Question: When i use use following inline jQuery Based validation in asp.net c# web form show on the link below it works fine.
<URL>
But when i try to use the same in Ajax Modal Popup then it shows the validation behind the Modal popup as show in the screen shot.
It validates all input fields but show the validation behind the popup as indicated by red arrows in the image. I am not able to find the right CSS property so that it can show inline validation on top of popup.
I am using same css and jquery files shown on the link i have only modified the color property of the css to show inline background in golden color rest is all same
<URL>
I am sure someone must have encountered similar problem and fixed it, Any help from CSS gurus or anyone who can help to sort this issue, i have tried but i am not good with CSS.
my .aspx page code
'''
<asp:ModalPopupExtender ID="mpShowCommentPopUp" runat="server" TargetControlID="lnkBtnComment" PopupControlID="pnlComment"
BackgroundCssClass="modalBackground"></asp:ModalPopupExtender>
<asp:Panel ID="pnlComment" runat="server" BackColor="White" Height="500px" Width="500px" style="display:none">
<div id="commentForm">
<asp:UpdatePanel ID="updPnlComment" runat="server">
<ContentTemplate>
<table align="center" cellpadding="0" cellspacing="0" width="600px">
<tr>
<td>
<table cellpadding="0" cellspacing="10">
<tr>
<td colspan="2"><asp:Label ID="lblPostComment" runat="server" Text="Post Comment" CssClass="lblPostComment"></asp:Label>
</td>
</tr>
<tr>
<td colspan="2"><asp:Label ID="lblCommentMsg" CssClass="txtLabelComment" runat="server" Text="Please make sure your comment is not abusive, defamatory or offensive. All
fields must be filled in correctly or the comment will not be approved."></asp:Label>
</td>
</tr>
<tr>
<td colspan="2"><asp:Label ID="lblRequired" CssClass="txtLabelComment" runat="server" Text="[*] indicates a required field."></asp:Label>
</td>
</tr>
<tr>
<td width="100px">
<asp:Label ID="lblFullName" runat="server" Text="Full Name" CssClass="txtLabelComment"></asp:Label>
</td>
<td width="400px">
<asp:TextBox ID="txtFullName" runat="server" CssClass="validate[required] txtbox300Comment"></asp:TextBox>
&nbsp;*
</td>
</tr>
<tr>
<td >
<asp:Label ID="lblEmail" runat="server" Text="Email Address" CssClass="txtLabelComment"></asp:Label>
</td>
<td>
<asp:TextBox ID="txtEmail" runat="server" CssClass="validate[required,custom[email]] txtbox300Comment"></asp:TextBox>
&nbsp;*
</td>
</tr>
<tr>
<td >
<asp:Label ID="lblCountry" runat="server" Text="Country" CssClass="txtLabelComment"></asp:Label>
</td>
<td>
<asp:DropDownList ID="ddCountry" runat="server" CssClass="validate[required] ddGeneralComment">
<asp:ListItem Value="" ></asp:ListItem>
<asp:ListItem Value="AF">Afghanistan</asp:ListItem>
<asp:ListItem Value="AL">Albania</asp:ListItem>
<asp:ListItem Value="DZ">Algeria</asp:ListItem>
<asp:ListItem Value="AS">American Samoa</asp:ListItem>
<asp:ListItem Value="AD">Andorra</asp:ListItem>
<asp:ListItem Value="AO">Angola</asp:ListItem>
</asp:DropDownList>
&nbsp;*</td>
</tr>
<tr>
<td >
<asp:Label ID="lblMSG" runat="server" Text="Your Message" CssClass="txtLabelComment"></asp:Label>
</td>
<td>
<asp:TextBox ID="txtMessage" runat="server" CssClass="validate[required, maxSize[500]] txtbox300MComment"
TextMode="MultiLine" MaxLength="10"></asp:TextBox>
&nbsp;*</td>
</tr>
<tr>
<td valign="top" >
<asp:Label ID="lblCapcha" runat="server" Text="Verification Code" CssClass="txtLabelComment"></asp:Label>
</td>
<td valign="top" >
<uc1:MyCaptcha ID="MyCaptcha1" runat="server" />
</td>
</tr>
<tr>
<td >&nbsp;</td>
<td>
<asp:CheckBox ID="cbAnonymous" runat="server"
Text="I wish to be anonymous. Do not publish my name with my comment. "
CssClass="txtLabelComment" />
</td>
</tr>
<tr>
<td > &nbsp;</td>
<td>
<asp:Button ID="btnSaveComments" runat="server" onclick="btnSaveComments_Click"
Text="Post Comment" />
</td>
</tr>
<tr>
<td > &nbsp;</td>
<td>
&nbsp;</td>
</tr>
</table>
</td>
</tr>
</table>
</ContentTemplate>
</asp:UpdatePanel>
</div>
</asp:Panel>
'''
'''
.inputContainer {
position: relative;
float: left;
}
.formError {
position: absolute;
top: 300px;
left: 300px;
display: block;
z-index: 5000;
cursor: pointer;
}
.ajaxSubmit {
padding: 20px;
background: #55ea55;
border: 1px solid #999;
display: none
}
.formError .formErrorContent {
width: 100%;
background: #b4984e;
position:relative;
z-index:5001;
color: #fff;
width: 150px;
font-family: tahoma;
font-size: 11px;
border: 2px solid #ddd;
box-shadow: 0 0 6px #000;
-moz-box-shadow: 0 0 6px #000;
-webkit-box-shadow: 0 0 6px #000;
padding: 4px 10px 4px 10px;
border-radius: 6px;
-moz-border-radius: 6px;
-webkit-border-radius: 6px;
}
.greenPopup .formErrorContent {
background: #33be40;
}
.blackPopup .formErrorContent {
background: #393939;
color: #FFF;
}
.formError .formErrorArrow {
width: 15px;
margin: -2px 0 0 13px;
position:relative;
z-index: 5006;
}
body[dir='rtl'] .formError .formErrorArrow,
body.rtl .formError .formErrorArrow {
margin: -2px 13px 0 0;
}
.formError .formErrorArrowBottom {
box-shadow: none;
-moz-box-shadow: none;
-webkit-box-shadow: none;
margin: 0px 0 0 12px;
top:2px;
}
.formError .formErrorArrow div {
border-left: 2px solid #ddd;
border-right: 2px solid #ddd;
box-shadow: 0 2px 3px #444;
-moz-box-shadow: 0 2px 3px #444;
-webkit-box-shadow: 0 2px 3px #444;
font-size: 0px;
height: 1px;
background: #b4984e;
margin: 0 auto;
line-height: 0;
font-size: 0;
display: block;
}
.formError .formErrorArrowBottom div {
box-shadow: none;
-moz-box-shadow: none;
-webkit-box-shadow: none;
}
.greenPopup .formErrorArrow div {
background: #33be40;
}
.blackPopup .formErrorArrow div {
background: #393939;
color: #FFF;
}
.formError .formErrorArrow .line10 {
width: 15px;
border: none;
}
.formError .formErrorArrow .line9 {
width: 13px;
border: none;
}
.formError .formErrorArrow .line8 {
width: 11px;
}
.formError .formErrorArrow .line7 {
width: 9px;
}
.formError .formErrorArrow .line6 {
width: 7px;
}
.formError .formErrorArrow .line5 {
width: 5px;
}
.formError .formErrorArrow .line4 {
width: 3px;
}
.formError .formErrorArrow .line3 {
width: 1px;
border-left: 2px solid #ddd;
border-right: 2px solid #ddd;
border-bottom: 0 solid #ddd;
}
.formError .formErrorArrow .line2 {
width: 3px;
border: none;
background: #ddd;
}
.formError .formErrorArrow .line1 {
width: 1px;
border: none;
background: #ddd;
}
'''
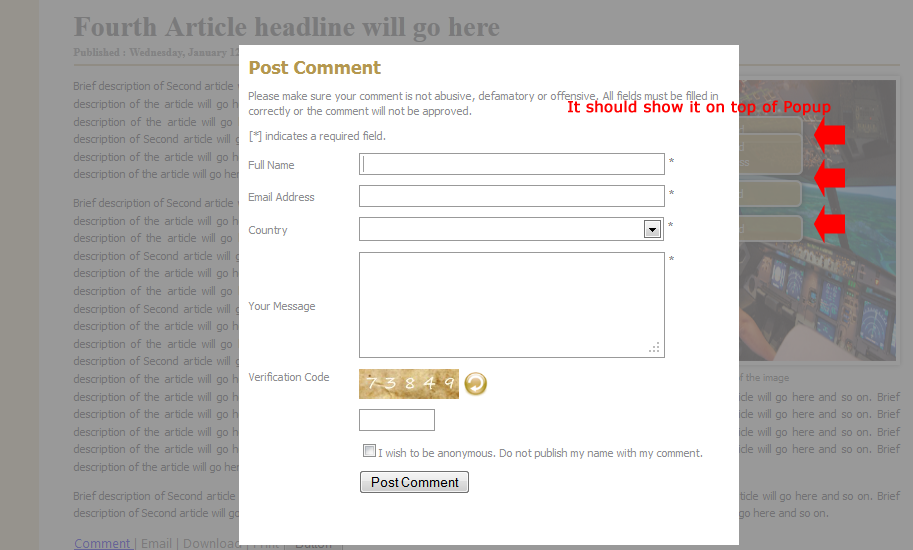
Answer: It is mostly 'z-index' problem. The overlay which you are using must be having higher 'z-index' than those error info contianers. Try to find out the 'css' for error info containers in your project and set some max 'z-index' and try.